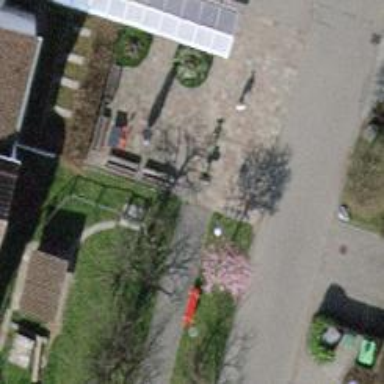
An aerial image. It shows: Red bench.